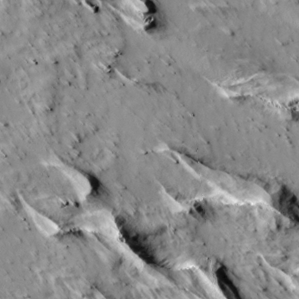
Label: non_frost